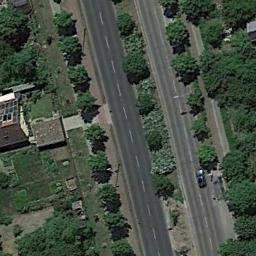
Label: freeway